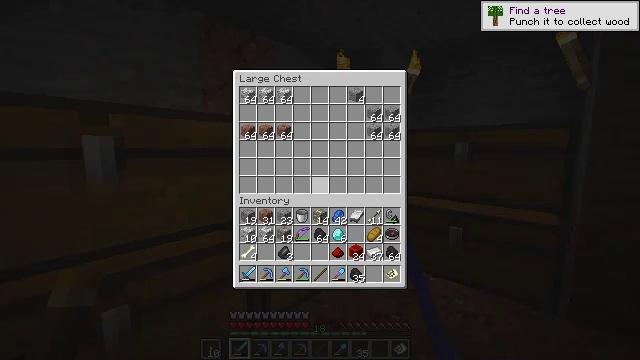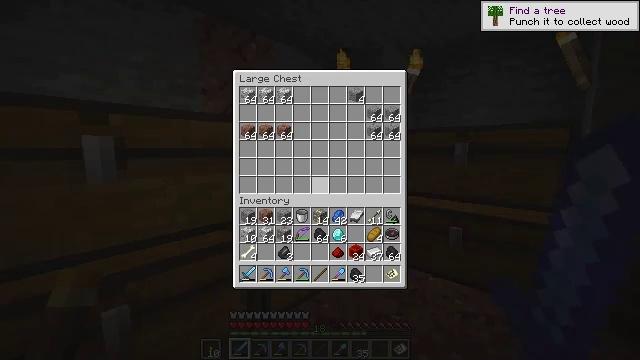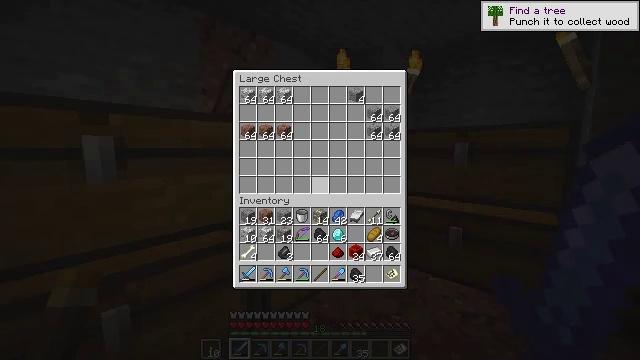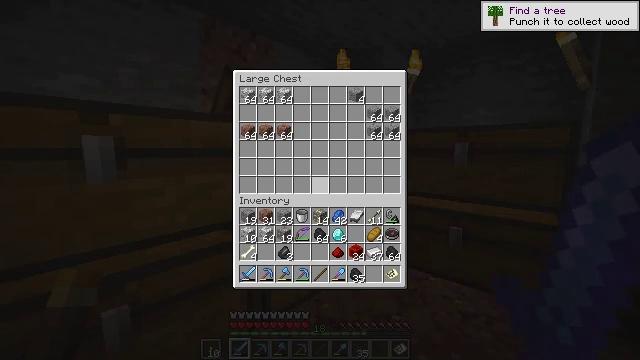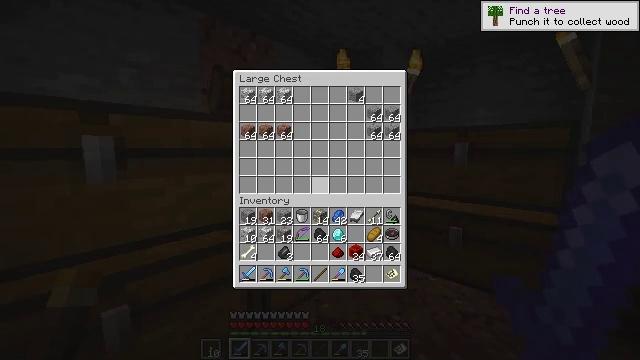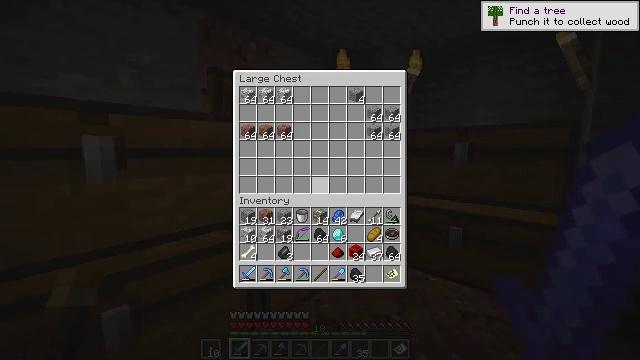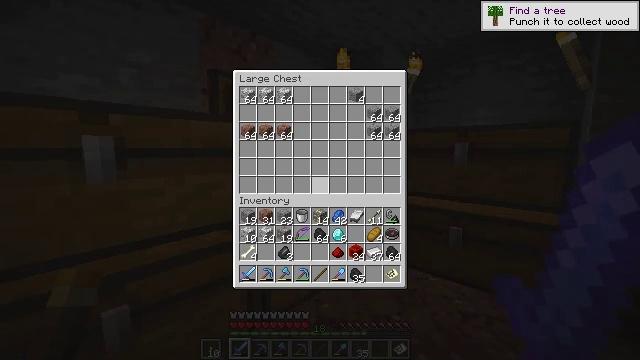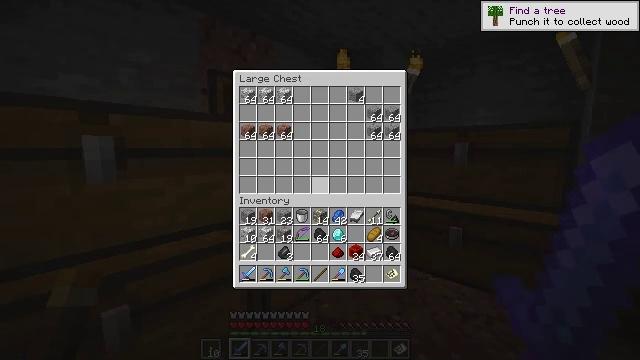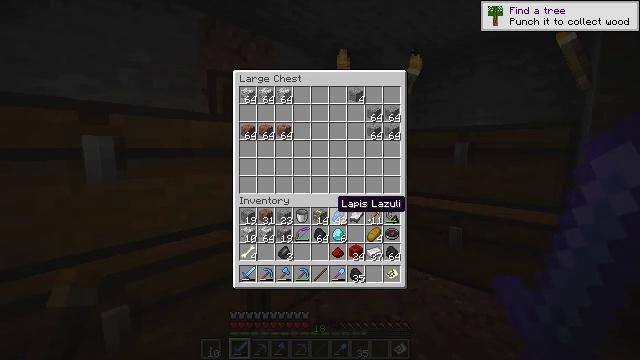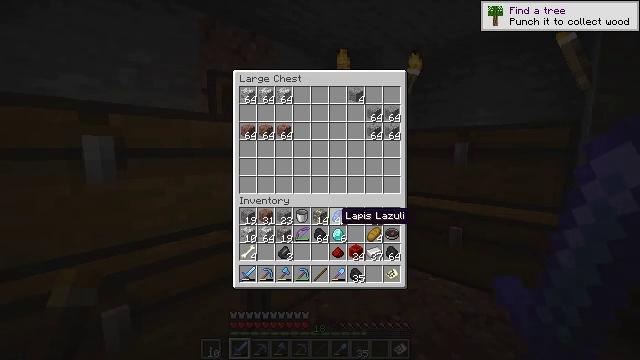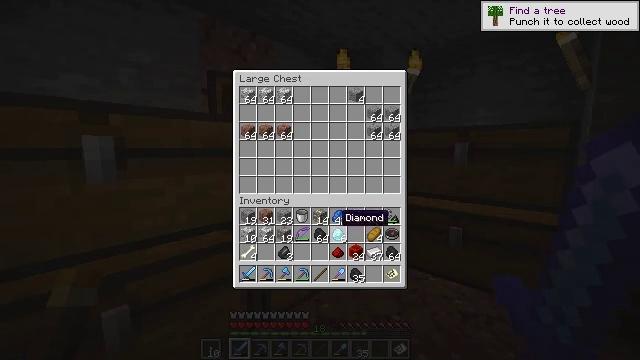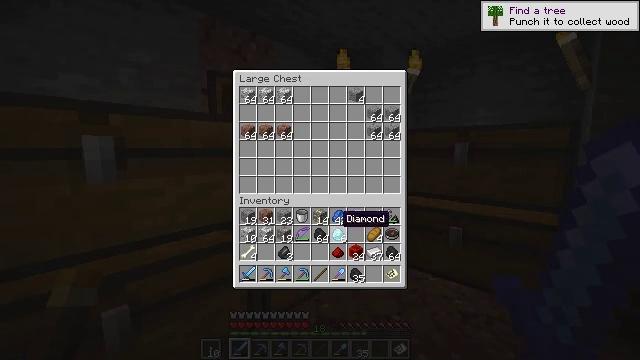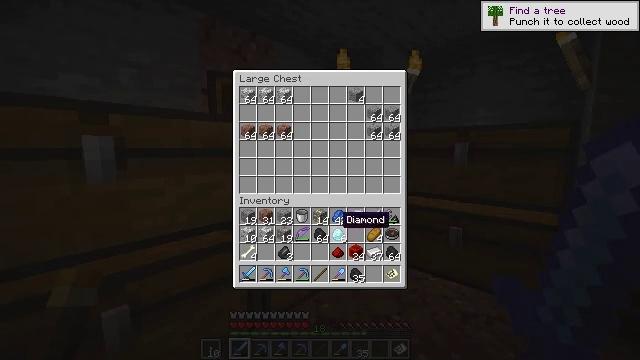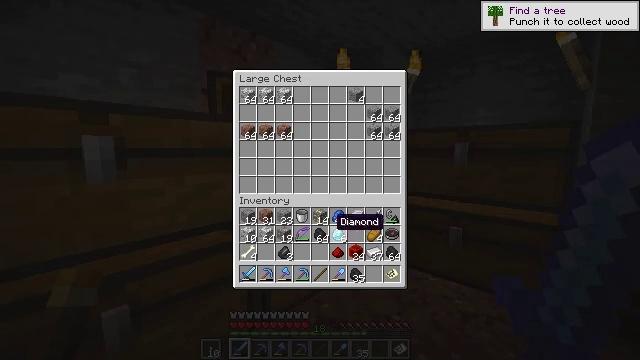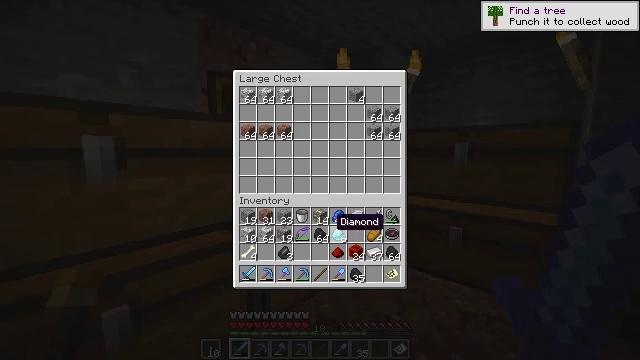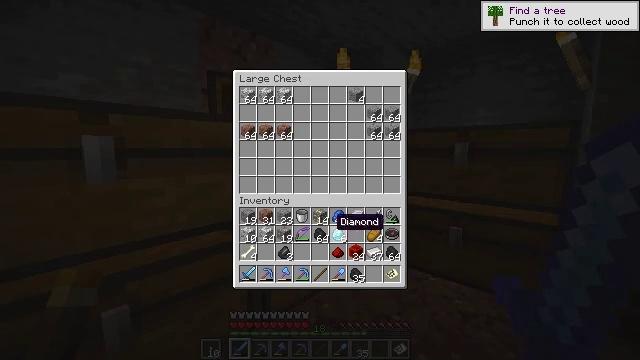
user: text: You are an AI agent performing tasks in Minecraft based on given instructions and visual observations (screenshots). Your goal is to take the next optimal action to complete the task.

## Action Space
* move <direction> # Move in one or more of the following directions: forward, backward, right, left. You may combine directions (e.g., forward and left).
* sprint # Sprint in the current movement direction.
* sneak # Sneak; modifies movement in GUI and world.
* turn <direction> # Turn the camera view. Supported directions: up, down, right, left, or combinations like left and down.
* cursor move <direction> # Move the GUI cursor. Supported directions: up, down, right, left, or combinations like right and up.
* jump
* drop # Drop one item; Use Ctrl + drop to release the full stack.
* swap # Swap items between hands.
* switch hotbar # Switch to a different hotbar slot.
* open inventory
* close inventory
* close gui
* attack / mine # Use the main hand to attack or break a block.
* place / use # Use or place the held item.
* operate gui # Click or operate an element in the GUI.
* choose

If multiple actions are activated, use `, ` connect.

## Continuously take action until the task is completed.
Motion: motion action
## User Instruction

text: Open the crafting grid, place coal to craft a coal block.
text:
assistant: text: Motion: no_op
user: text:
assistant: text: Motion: no_op
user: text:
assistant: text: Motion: no_op
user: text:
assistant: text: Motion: no_op
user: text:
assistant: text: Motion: no_op
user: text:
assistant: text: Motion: no_op
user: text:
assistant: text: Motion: cursor move down
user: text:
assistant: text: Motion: cursor move down
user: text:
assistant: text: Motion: sneak, cursor move down
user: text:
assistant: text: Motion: sneak
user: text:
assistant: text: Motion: sneak
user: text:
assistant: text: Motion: sneak
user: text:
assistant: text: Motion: sneak
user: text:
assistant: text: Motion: sneak
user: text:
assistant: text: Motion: sneak
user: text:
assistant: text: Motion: sneak
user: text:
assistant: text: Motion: sneak
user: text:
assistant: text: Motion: sneak
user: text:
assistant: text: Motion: sneak
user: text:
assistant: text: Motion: sneak
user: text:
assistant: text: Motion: sneak
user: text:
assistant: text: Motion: sneak
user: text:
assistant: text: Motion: sneak, cursor move left
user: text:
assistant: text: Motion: no_op
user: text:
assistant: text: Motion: no_op
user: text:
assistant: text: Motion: no_op
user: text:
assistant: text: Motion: no_op
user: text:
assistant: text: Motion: no_op
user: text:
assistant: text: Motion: no_op
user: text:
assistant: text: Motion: no_op